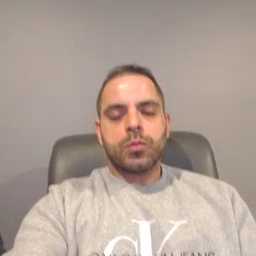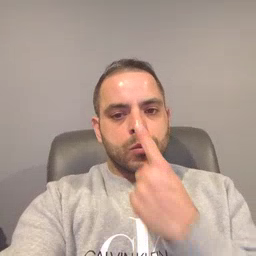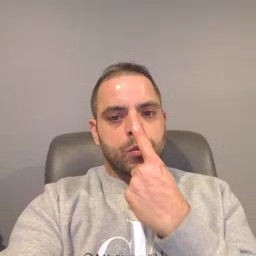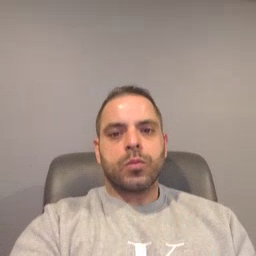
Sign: nose